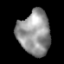
Tissue: lung
Cell type: T cells
Senescence score: 0.1993
Nuclear area (px): 1396
Mean DAPI intensity: 146.898